Question: When I try to import a package with the syntax 'import 'package:markdown/markdown.dart';', I get no error in Dart Editor but when I run the dart application, the debugger shows me the message:
'''
An error occurred loading file: package:markdown/markdown.dart
Failed to load resource
chrome-extension://gfjabgeipkcfopofkhjimepepnomcidk/dart/packages/markdown/markdown.dart
'''
But when I write the whole path ('import "../../packages/markdown/markdown.dart";') everything works fine. I cannot understand why the syntax 'package:' doesn't work in my code though it works in Dart Editor's own examples.
You can see the Chrome app architecture below (I'm loading a package from 'translator.dart'):

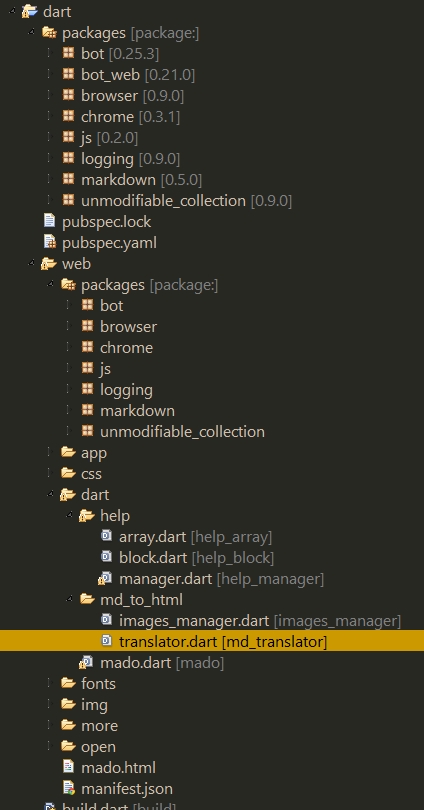
Answer: You should have the package added as a dependency in pubspec.yaml (which I assume you do).
Also try running following:
- - -